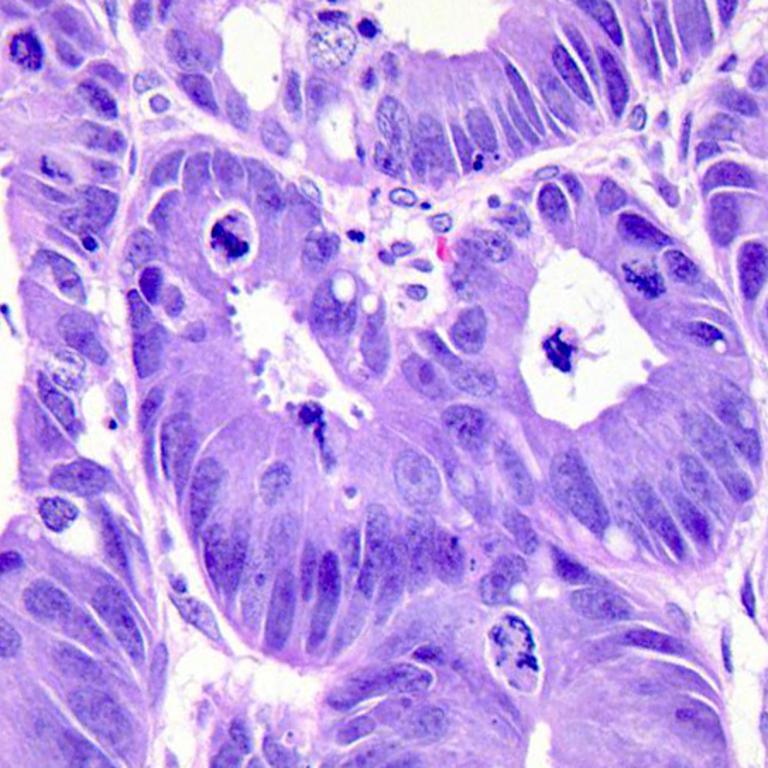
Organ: colon
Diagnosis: adenocarcinomas